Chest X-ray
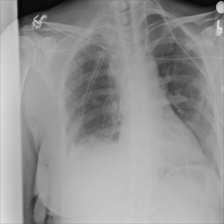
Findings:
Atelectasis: positive
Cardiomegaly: negative
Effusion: positive
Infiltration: positive
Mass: negative
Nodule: negative
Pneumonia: negative
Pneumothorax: negative
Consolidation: negative
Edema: negative
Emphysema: negative
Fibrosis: negative
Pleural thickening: negative
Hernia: negative